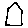
Label: house